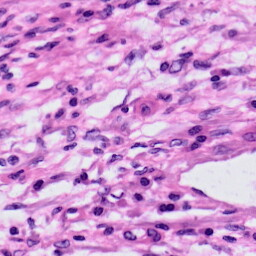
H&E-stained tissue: Skin